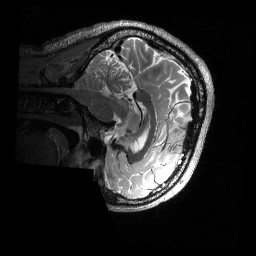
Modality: T2w
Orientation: sagittal
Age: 26
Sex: male
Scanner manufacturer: siemens
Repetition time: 3.2 s